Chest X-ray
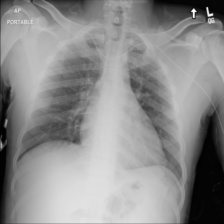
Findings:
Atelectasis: negative
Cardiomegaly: negative
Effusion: negative
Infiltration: negative
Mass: negative
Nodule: negative
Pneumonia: negative
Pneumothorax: negative
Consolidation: negative
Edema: negative
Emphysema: negative
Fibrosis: negative
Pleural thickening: negative
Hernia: negative